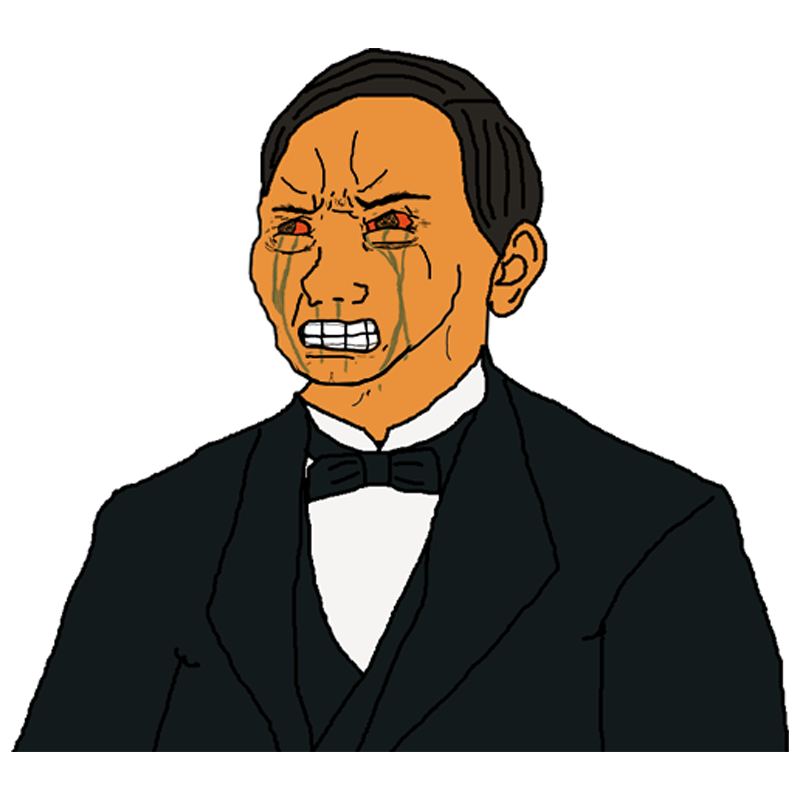
Label: 5_Crying_Wojak